The plot is a time-scale (wavelet) decomposition of a bearing vibration signal. Determine the bearing's health state. Answer with exactly one of: normal, inner_race, outer_race, ball.
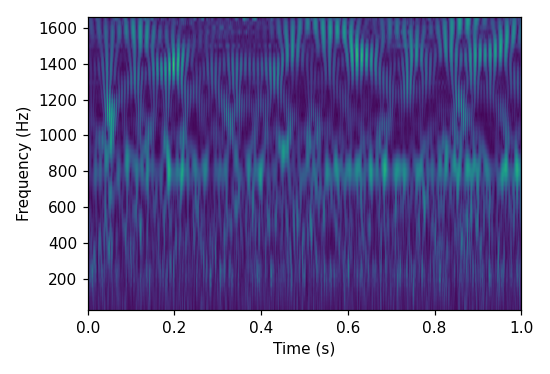
Answer: normal